Question:
How to draw 2d graph with y-axis, x-axis which begin with 0,0 coordinates and all values in positive direction?
It must be started at left bottom of canvas. y-axis and x-axis also need to draw in the canvas.
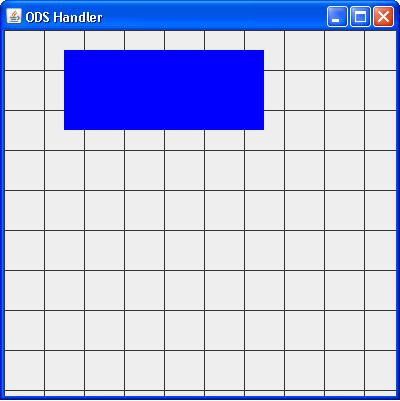
Answer: Use an 'AffineTransform' (or combination of them) to flip the y value, and shift 0,0 to the bottom left of the component.